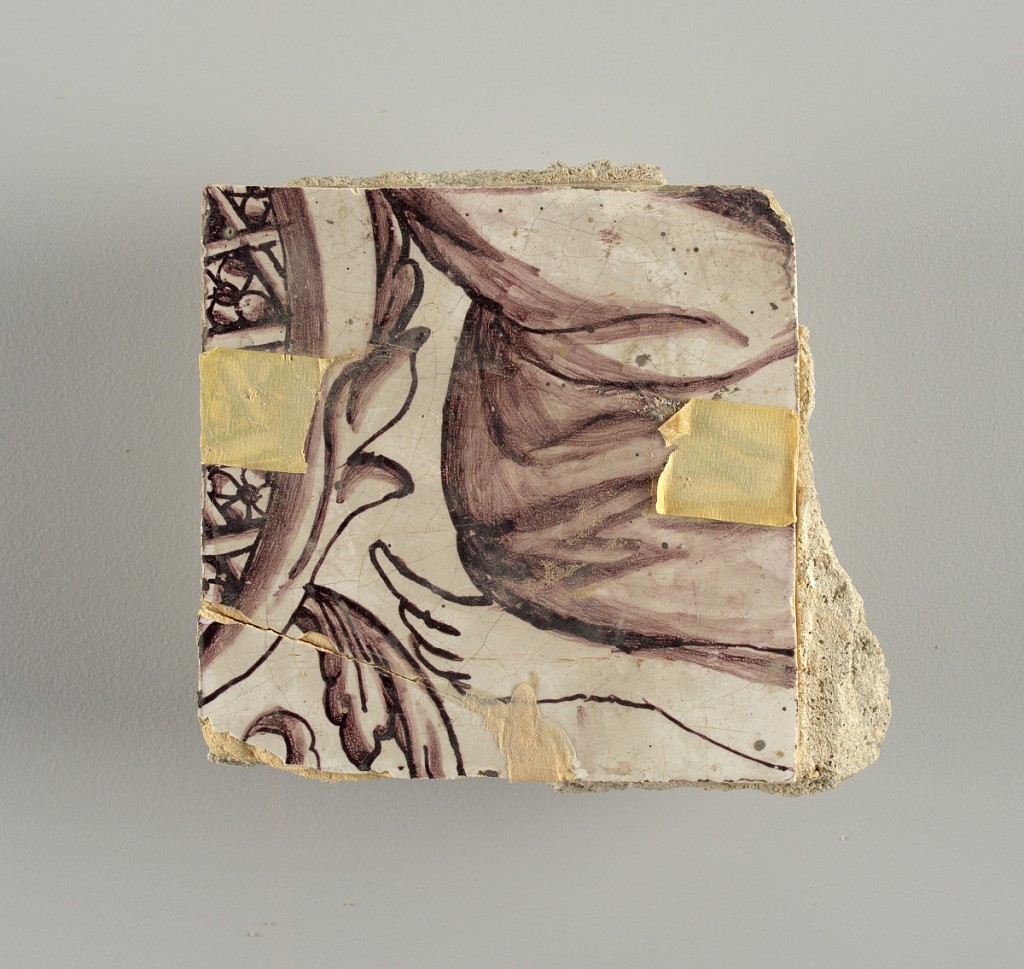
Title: Wall facing
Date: ca. 1725
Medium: tin-glazed earthenware, underglaze
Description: Two vertical rectangles, twenty-three tiles high.  A) Nine tiles wide at top; seven tiles wide at bottom.  B) Ten and one-half tiles wide.

Arabesque design of foliage.  A) with centered figure of Justice under a canopy.  B) with centered urn.